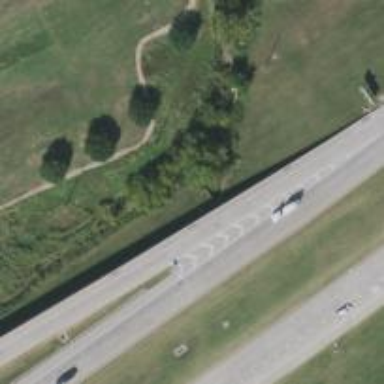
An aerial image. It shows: Cycleway.